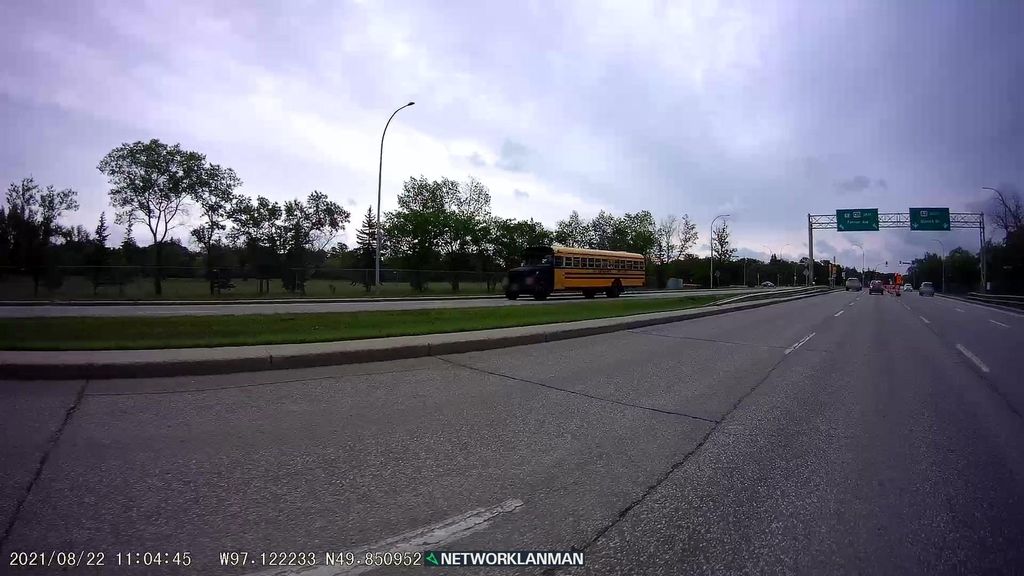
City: winnipeg